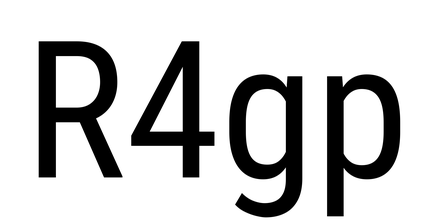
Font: Roboto_Condensed_Regular